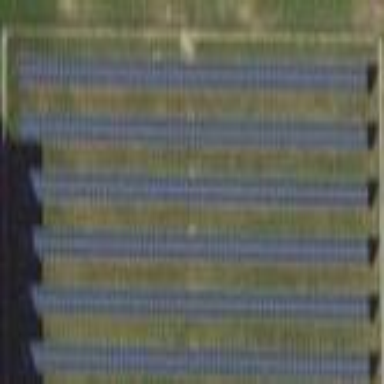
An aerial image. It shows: Solar power plant using photovoltaic technology to generate electricity.